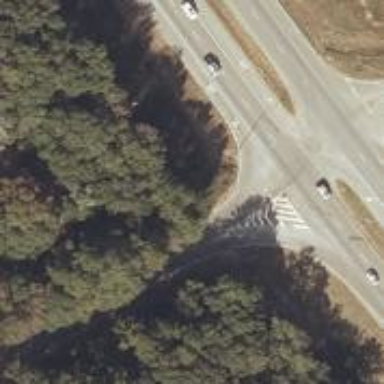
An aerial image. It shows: Asphalt trunk link road.